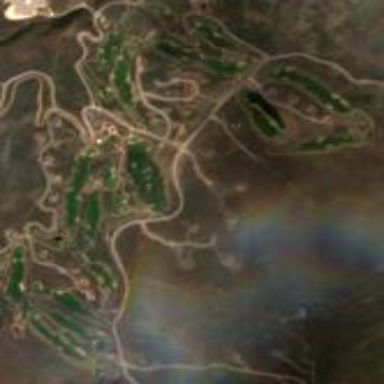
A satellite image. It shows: Golf course.